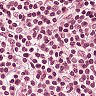
Metastatic tissue present: no